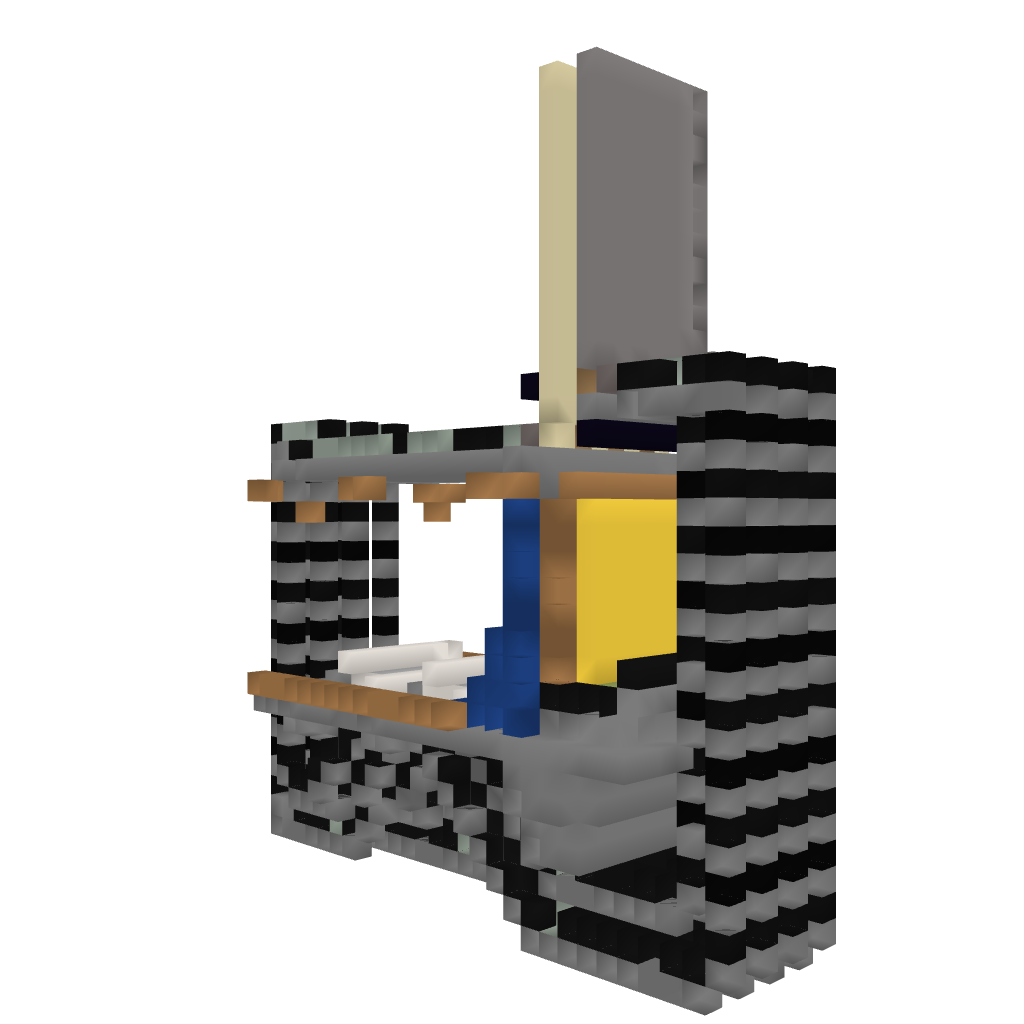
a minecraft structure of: Connect 4